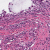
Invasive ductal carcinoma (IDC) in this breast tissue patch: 0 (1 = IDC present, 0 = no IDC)